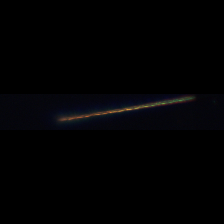
Taxon: Psuedo-nitzschia
Group: Diatoms